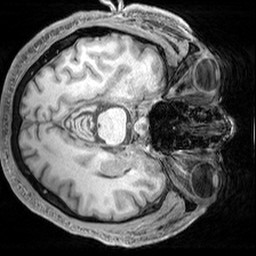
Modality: T1w
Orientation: axial
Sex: male
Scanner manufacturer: siemens
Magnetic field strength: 3 T
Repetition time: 2.3 s
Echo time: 0.00226 s